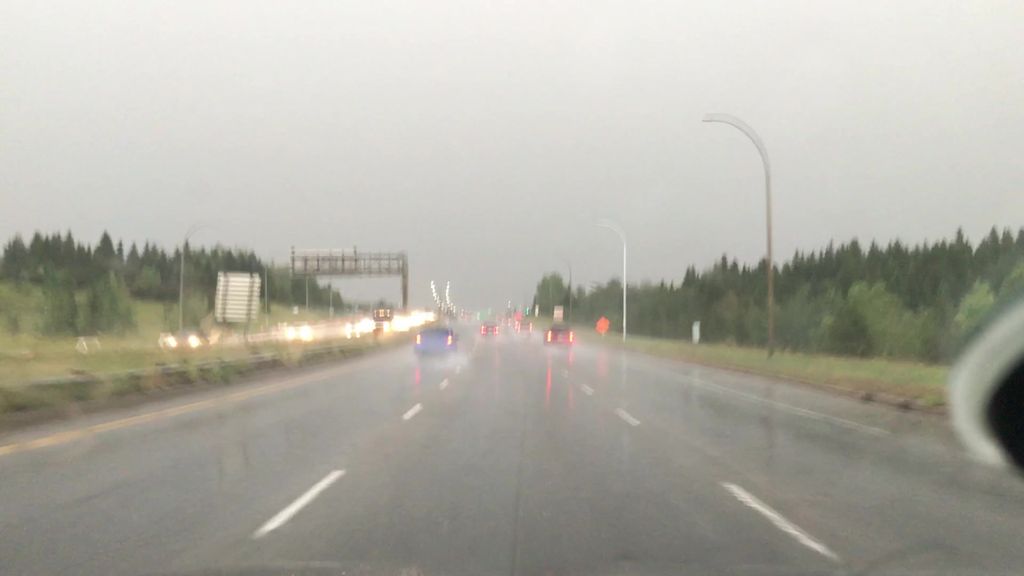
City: edmonton